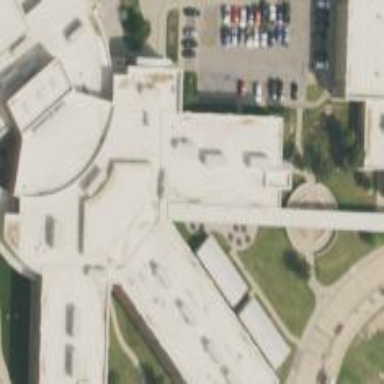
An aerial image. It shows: School building with white roof.